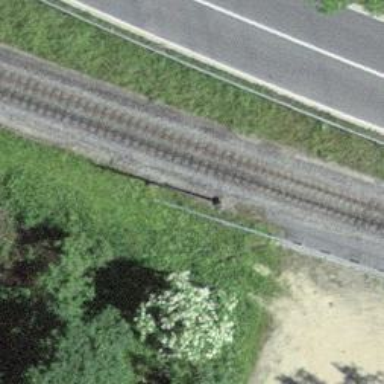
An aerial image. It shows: Narrow-gauge railway track with 1 electrified contact line.